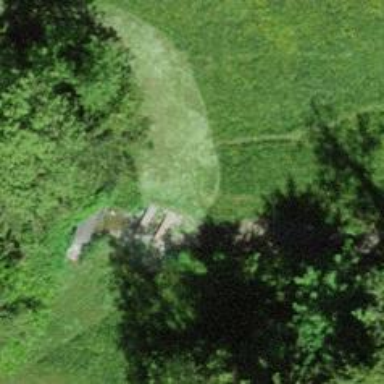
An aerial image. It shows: Path that includes ford.